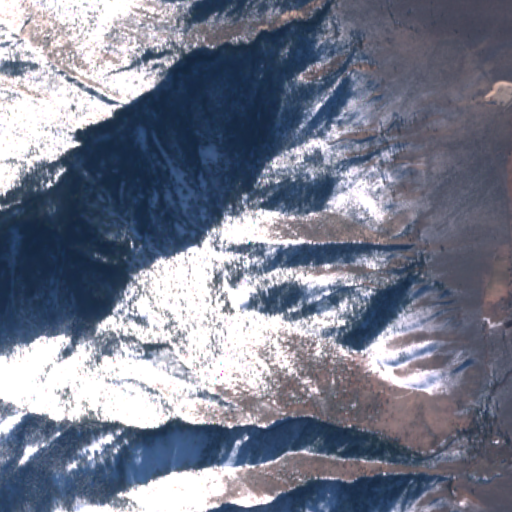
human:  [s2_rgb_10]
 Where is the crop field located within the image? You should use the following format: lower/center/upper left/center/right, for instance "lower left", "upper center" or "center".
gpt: The crop field is located in the upper right of the image.
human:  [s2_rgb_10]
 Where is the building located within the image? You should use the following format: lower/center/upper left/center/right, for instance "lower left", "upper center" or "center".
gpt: The building is located in the center right of the image.
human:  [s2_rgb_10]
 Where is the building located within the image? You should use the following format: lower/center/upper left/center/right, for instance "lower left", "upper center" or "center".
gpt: The building is located in the center right of the image.
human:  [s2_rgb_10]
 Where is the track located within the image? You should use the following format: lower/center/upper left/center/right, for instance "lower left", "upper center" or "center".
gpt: There is no track in the image.